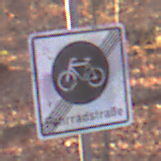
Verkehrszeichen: EndeFahrradstrasse
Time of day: SunriseSunset
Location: Outdoor (Nature)
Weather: Clear
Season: Autumn
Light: Natural